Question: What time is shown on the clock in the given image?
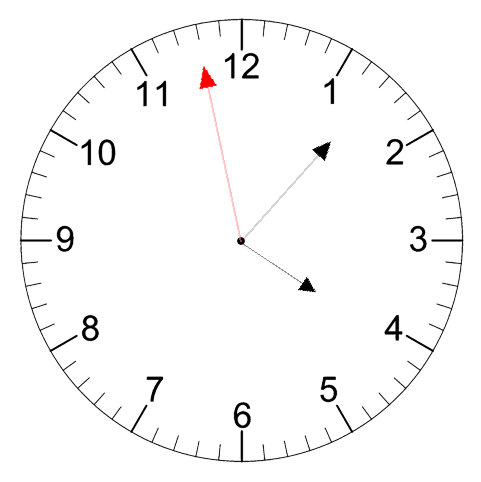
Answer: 04:06:58